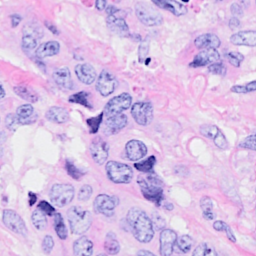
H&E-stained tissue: Breast